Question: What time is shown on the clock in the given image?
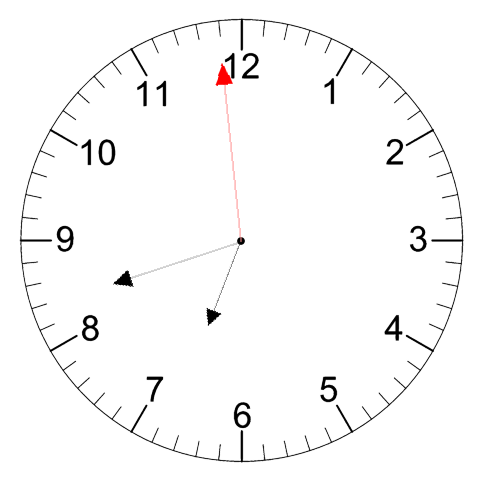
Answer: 06:41:59